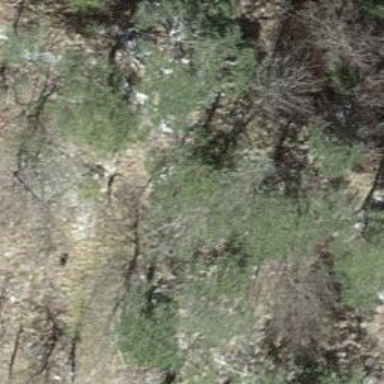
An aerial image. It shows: Cliff in nature.